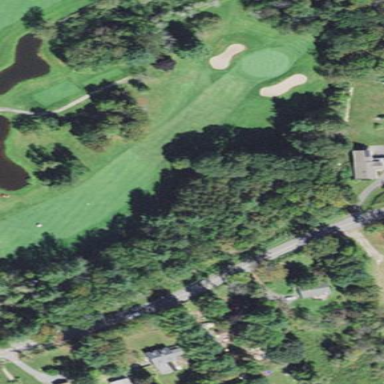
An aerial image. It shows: Scenic golf fairway.